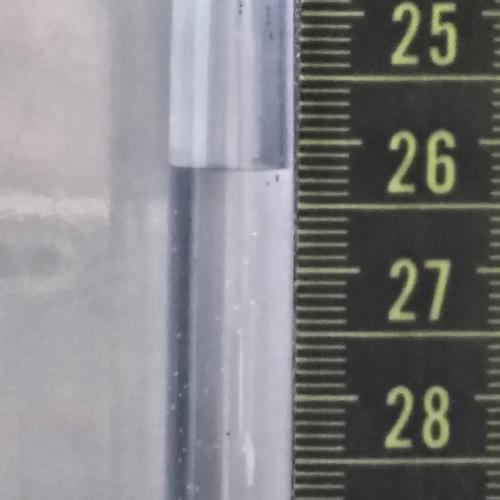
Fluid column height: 26.2 cm